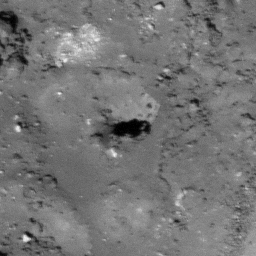
Pit: Tharp 3
Host crater: Tharp
Host type: impact_melt
Lunar coordinates: latitude -30.571, longitude 145.663